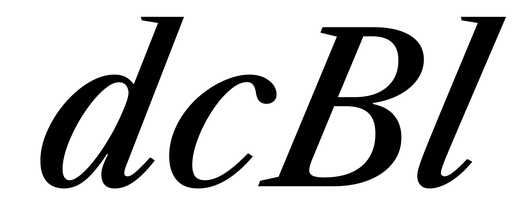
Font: LibreCaslonText-Italic_Medium_Italic